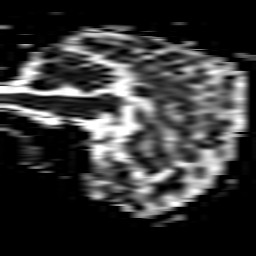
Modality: ADC
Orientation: sagittal
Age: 48
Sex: male
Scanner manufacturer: philips
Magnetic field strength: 3 T
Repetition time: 3.9 s
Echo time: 0.05989 s